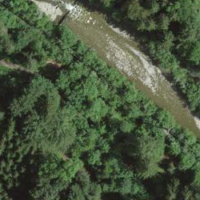
EUNIS habitat code: 44
Species observed at this site:
Fagus sylvatica